Question: I am trying to develop a WordPress theme with custom theme options. I have added a dashboard option page but jQuery inside that page isn't working. Here is what I did step by step.
Created a functions.php file with this code:
'''
<?php
//wp_enqueue_script('jQuery UI Core');
add_action( 'admin_menu', 'register_options_page' );
function register_options_page(){
add_menu_page( 'Theme Options', 'Theme Options', 'manage_options', 'merry_options', 'get_theme_options', 'dashicons-share-alt', 99 );
}
function get_theme_options()
{
echo "<h1>MerryPress Theme Options</h2>Version: 1.0 Beta";
$fullDirectoryPath=get_template_directory_uri()."/framework/themeoptions.php";
//echo $fullDirectoryPath;
$optionsContent=file_get_contents($fullDirectoryPath);
echo $optionsContent;
}
?>
'''
In themeoptions.php, I added the jQuery Tab UI code. Here is what I have in that file:
'''
<h1>Holla!</h1>
<?php
function my_scripts_method() {
wp_enqueue_script( 'jquery ui core' );
wp_enqueue_script( 'jquery' );
}
add_action( 'wp_enqueue_scripts', 'my_scripts_method' ); // wp_enqueue_scripts action hook to link only on the front-end
echo "- end of php functions";
?>
<script>
$(document).ready(function() {
$( "#tabs" ).tabs().addClass( "ui-tabs-vertical ui-helper-clearfix" );
$( "#tabs li" ).removeClass( "ui-corner-top" ).addClass( "ui-corner-left" );
});
</script>
<div id="tabs">
<ul>
<li><a href="#tabs-1">Nunc tincidunt</a></li>
<li><a href="#tabs-2">Proin dolor</a></li>
<li><a href="#tabs-3">Aenean lacinia</a></li>
</ul>
<div id="tabs-1">
<h2>Content heading 1</h2>
<p>Proin elit arcu, rutrum commodo, vehicula tempus, commodo a, risus. Curabitur nec arcu. Donec sollicitudin mi sit amet mauris. Nam elementum quam ullamcorper ante. Etiam aliquet massa et lorem. Mauris dapibus lacus auctor risus. Aenean tempor ullamcorper leo. Vivamus sed magna quis ligula eleifend adipiscing. Duis orci. Aliquam sodales tortor vitae ipsum. Aliquam nulla. Duis aliquam molestie erat. Ut et mauris vel pede varius sollicitudin. Sed ut dolor nec orci tincidunt interdum. Phasellus ipsum. Nunc tristique tempus lectus.</p>
</div>
<div id="tabs-2">
<h2>Content heading 2</h2>
<p>Morbi tincidunt, dui sit amet facilisis feugiat, odio metus gravida ante, ut pharetra massa metus id nunc. Duis scelerisque molestie turpis. Sed fringilla, massa eget luctus malesuada, metus eros molestie lectus, ut tempus eros massa ut dolor. Aenean aliquet fringilla sem. Suspendisse sed ligula in ligula suscipit aliquam. Praesent in eros vestibulum mi adipiscing adipiscing. Morbi facilisis. Curabitur ornare consequat nunc. Aenean vel metus. Ut posuere viverra nulla. Aliquam erat volutpat. Pellentesque convallis. Maecenas feugiat, tellus pellentesque pretium posuere, felis lorem euismod felis, eu ornare leo nisi vel felis. Mauris consectetur tortor et purus.</p>
</div>
<div id="tabs-3">
<h2>Content heading 3</h2>
<p>Mauris eleifend est et turpis. Duis id erat. Suspendisse potenti. Aliquam vulputate, pede vel vehicula accumsan, mi neque rutrum erat, eu congue orci lorem eget lorem. Vestibulum non ante. Class aptent taciti sociosqu ad litora torquent per conubia nostra, per inceptos himenaeos. Fusce sodales. Quisque eu urna vel enim commodo pellentesque. Praesent eu risus hendrerit ligula tempus pretium. Curabitur lorem enim, pretium nec, feugiat nec, luctus a, lacus.</p>
<p>Duis cursus. Maecenas ligula eros, blandit nec, pharetra at, semper at, magna. Nullam ac lacus. Nulla facilisi. Praesent viverra justo vitae neque. Praesent blandit adipiscing velit. Suspendisse potenti. Donec mattis, pede vel pharetra blandit, magna ligula faucibus eros, id euismod lacus dolor eget odio. Nam scelerisque. Donec non libero sed nulla mattis commodo. Ut sagittis. Donec nisi lectus, feugiat porttitor, tempor ac, tempor vitae, pede. Aenean vehicula velit eu tellus interdum rutrum. Maecenas commodo. Pellentesque nec elit. Fusce in lacus. Vivamus a libero vitae lectus hendrerit hendrerit.</p>
</div>
</div>
'''
I am not getting any error or warning in the dashboard. Just that the code doesn't run. Debugging is enabled. Where am I going wrong?
Edit: Here is the dashboard screenshot with developer console output:

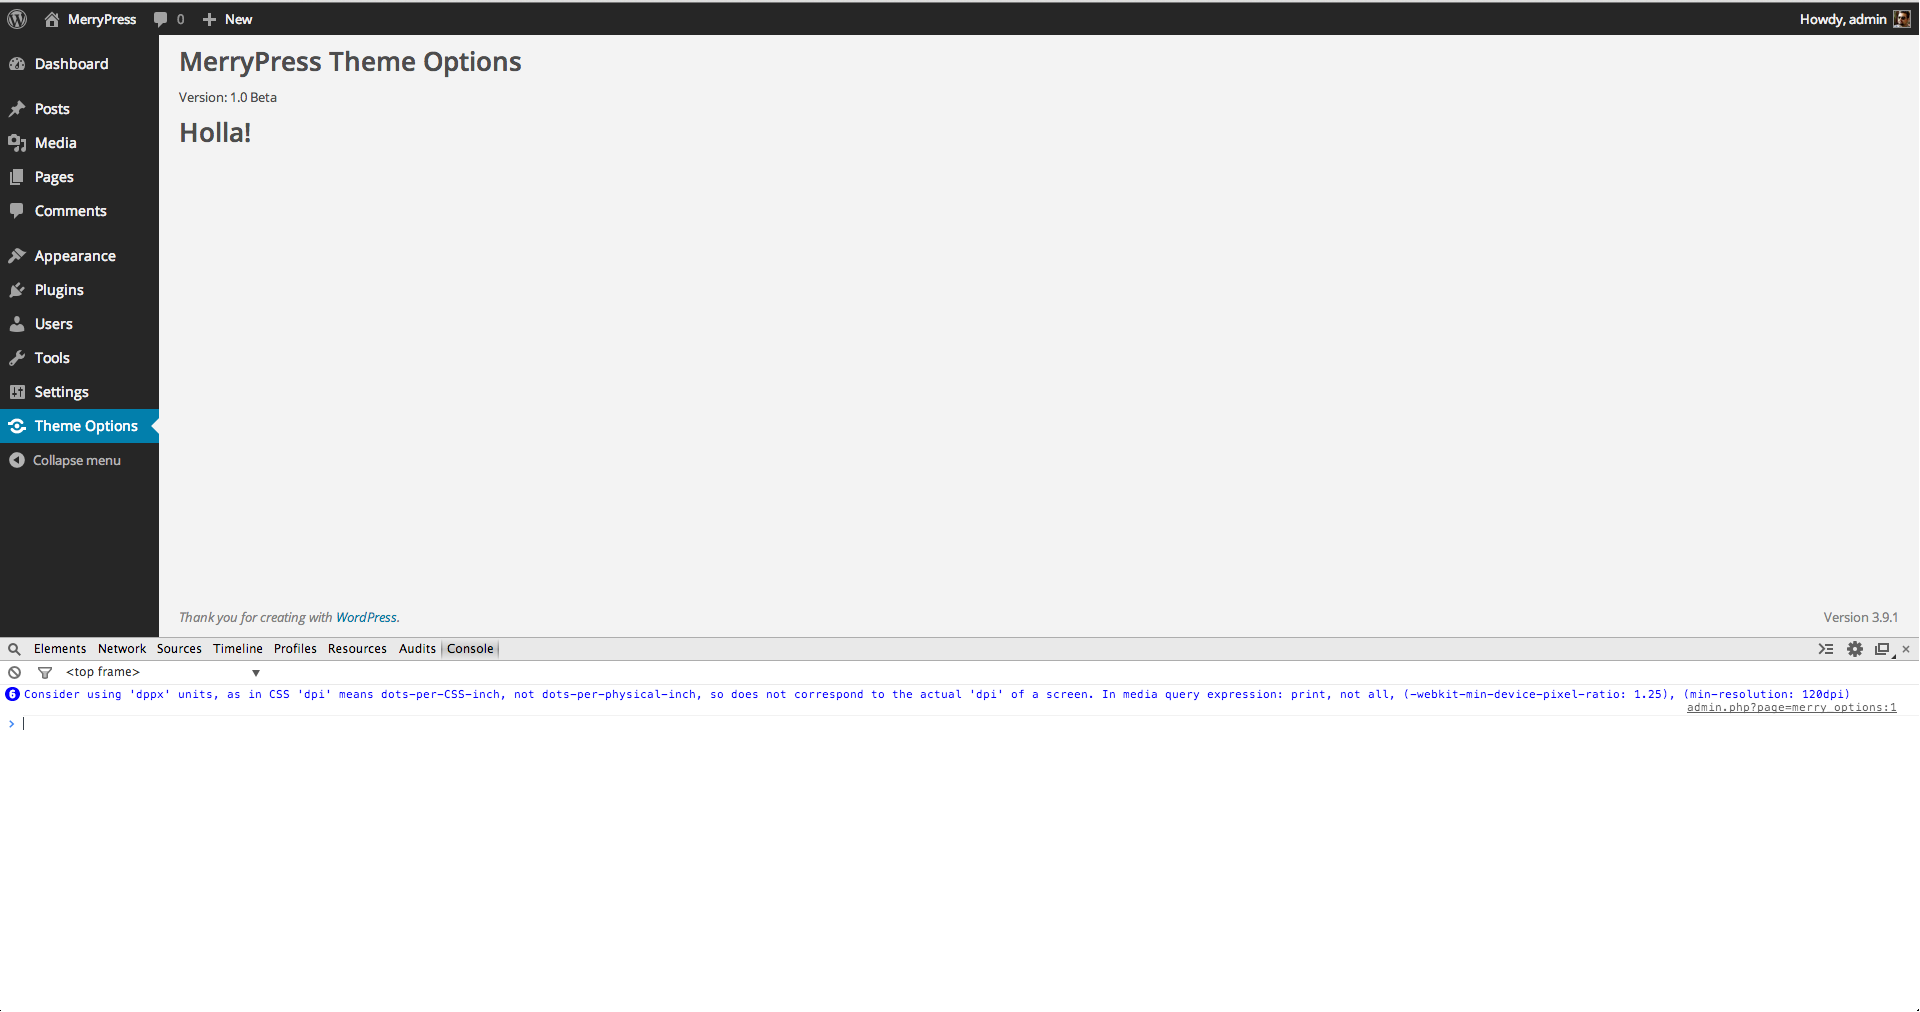
Answer: The main problem is that you're missing 'wp_enqueue_script( 'jquery-ui-tabs' );'.
But there are other issues. This is not ok :
'''
$path=get_template_directory_uri()."/file.php";
$content = file_get_contents( $path );
echo $content;
'''
- 'add_action( 'wp_enqueue_scripts', etc )''file.php'- 'admin_enqueue_scripts'
jQuery and jQuery UI core are encoded by default at admin side (check the browser dev tools Sources tab), but as said, not UI Tabs. See all included scripts: <URL>.
Full working code, check comments:
'''
add_action( 'admin_menu', 'register_options_page' );
add_action( 'admin_enqueue_scripts', 'my_scripts_method' );
function register_options_page()
{
$my_hook = add_menu_page( 'Theme Options', 'Theme Options', 'manage_options', 'merry_options', 'get_theme_options', 'dashicons-share-alt', 99 );
// var_dump($my_hook); die();
}
function my_scripts_method( $hook )
{
if( 'toplevel_page_merry_options' !== $hook ) // Previously at: var_dump + die
return;
wp_enqueue_script( 'jquery-ui-tabs' );
# As best practice, the CSS AND JAVASCRIPT bellow should be enqueued here too
}
function get_theme_options()
{
# Use THIS, not file_get_contents
// include_once '/framework/themeoptions.php';
?>
<h1>MerryPress Theme Options</h2>Version: 1.0 Beta
<h1>Holla!</h1>
<style> /* adjustments for testing */
div[id^='tabs-']{ /* http://stackoverflow.com/a/<PHONE>/<PHONE> */
clear:both;
padding-top: .5em;
}
#tabs ul li {
float:left;
margin-right: 2.5em;
background: #ccc;
padding:1em;
}
#tabs ul li.ui-tabs-active {
background: #fff;
}
</style>
<div id="tabs">
<ul>
<li><a href="#tabs-1">Nunc tincidunt</a></li>
<li><a href="#tabs-2">Proin dolor</a></li>
<li><a href="#tabs-3">Aenean lacinia</a></li>
</ul>
<div id="tabs-1">
<h2>Content heading 1</h2>
<p>Proin elit arcu, rutrum commodo, vehicula tempus, commodo a, risus. Curabitur nec arcu. Donec sollicitudin mi sit amet mauris. Nam elementum quam ullamcorper ante. Etiam aliquet massa et lorem. Mauris dapibus lacus auctor risus. Aenean tempor ullamcorper leo. Vivamus sed magna quis ligula eleifend adipiscing. Duis orci. Aliquam sodales tortor vitae ipsum. Aliquam nulla. Duis aliquam molestie erat. Ut et mauris vel pede varius sollicitudin. Sed ut dolor nec orci tincidunt interdum. Phasellus ipsum. Nunc tristique tempus lectus.</p>
</div>
<div id="tabs-2">
<h2>Content heading 2</h2>
<p>Morbi tincidunt, dui sit amet facilisis feugiat, odio metus gravida ante, ut pharetra massa metus id nunc. Duis scelerisque molestie turpis. Sed fringilla, massa eget luctus malesuada, metus eros molestie lectus, ut tempus eros massa ut dolor. Aenean aliquet fringilla sem. Suspendisse sed ligula in ligula suscipit aliquam. Praesent in eros vestibulum mi adipiscing adipiscing. Morbi facilisis. Curabitur ornare consequat nunc. Aenean vel metus. Ut posuere viverra nulla. Aliquam erat volutpat. Pellentesque convallis. Maecenas feugiat, tellus pellentesque pretium posuere, felis lorem euismod felis, eu ornare leo nisi vel felis. Mauris consectetur tortor et purus.</p>
</div>
<div id="tabs-3">
<h2>Content heading 3</h2>
<p>Mauris eleifend est et turpis. Duis id erat. Suspendisse potenti. Aliquam vulputate, pede vel vehicula accumsan, mi neque rutrum erat, eu congue orci lorem eget lorem. Vestibulum non ante. Class aptent taciti sociosqu ad litora torquent per conubia nostra, per inceptos himenaeos. Fusce sodales. Quisque eu urna vel enim commodo pellentesque. Praesent eu risus hendrerit ligula tempus pretium. Curabitur lorem enim, pretium nec, feugiat nec, luctus a, lacus.</p>
<p>Duis cursus. Maecenas ligula eros, blandit nec, pharetra at, semper at, magna. Nullam ac lacus. Nulla facilisi. Praesent viverra justo vitae neque. Praesent blandit adipiscing velit. Suspendisse potenti. Donec mattis, pede vel pharetra blandit, magna ligula faucibus eros, id euismod lacus dolor eget odio. Nam scelerisque. Donec non libero sed nulla mattis commodo. Ut sagittis. Donec nisi lectus, feugiat porttitor, tempor ac, tempor vitae, pede. Aenean vehicula velit eu tellus interdum rutrum. Maecenas commodo. Pellentesque nec elit. Fusce in lacus. Vivamus a libero vitae lectus hendrerit hendrerit.</p>
</div>
</div>
<script type='text/javascript'>
jQuery(document).ready(function($) {
$( "#tabs" ).tabs().addClass( "ui-tabs-vertical ui-helper-clearfix" );
$( "#tabs li" ).removeClass( "ui-corner-top" ).addClass( "ui-corner-left" );
});
</script>
<?php
}
'''